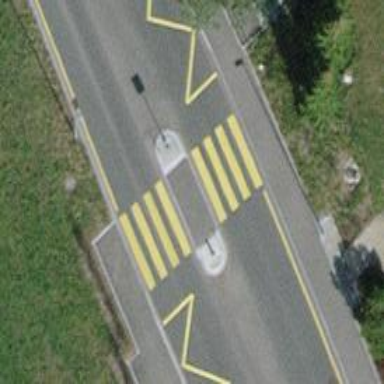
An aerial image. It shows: Kerb barrier.